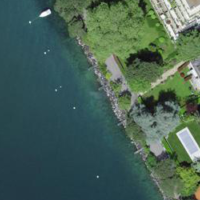
EUNIS habitat code: 14
Species observed at this site:
Ficus carica